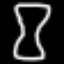
Label: hourglass